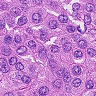
Metastatic tissue present: yes